Question: In a Chrome Extension, I'm trying to get gmail compose body content.
An error jumps out sporadically, and does not prevents it from working.
This is being run as a content script. I believe permissions are not the issue here, because when there is a permission missing, the error is different and the operation is by Chrome, definitely not the case.
Error comes out in this line:
'''
encodeURIComponent($canvas.find('iframe').contents().find('body').text());
'''
where
'''
var $canvas = $('#canvas_frame').contents();
'''
Any information on this error and a possible turnaround?
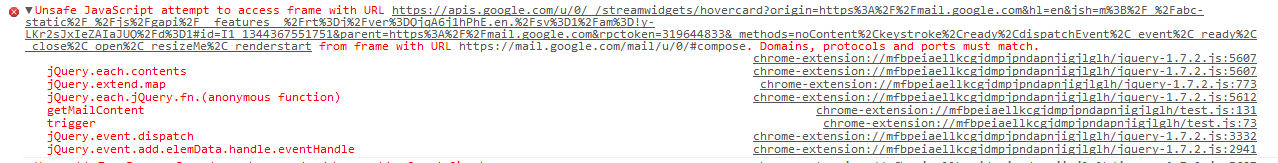
Answer: You can not read cross site content using javascript. XSS Auditor of Google Chorme will never allow this.
Please have a look at <URL>
### UPDATE 1 -
There is support for cross site communication using window.postMessage() in Chrome 2+. Please have a look at this documentation <URL>